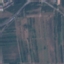
Label: PermanentCrop